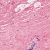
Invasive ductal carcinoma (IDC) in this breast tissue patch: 0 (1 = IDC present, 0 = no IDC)